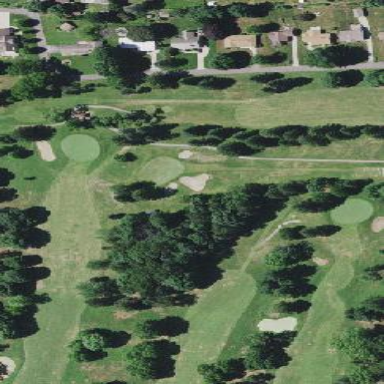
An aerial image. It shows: Rough area in woodland golf course.